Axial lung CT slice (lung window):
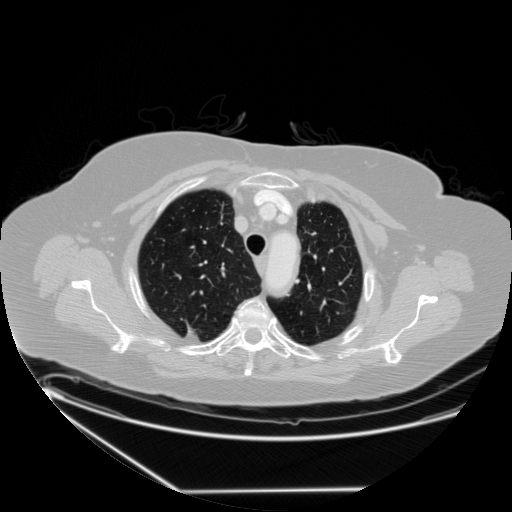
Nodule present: no